Question: In Visual Studio 2012 (C++ environment), for a Win32 console application, I need to include a new header file to my project. I tried copying the files in the project's location but that is of no help. The file is 'iGraphics.h' and it is shown in the header files list but does not compile. What should be the correct approach?

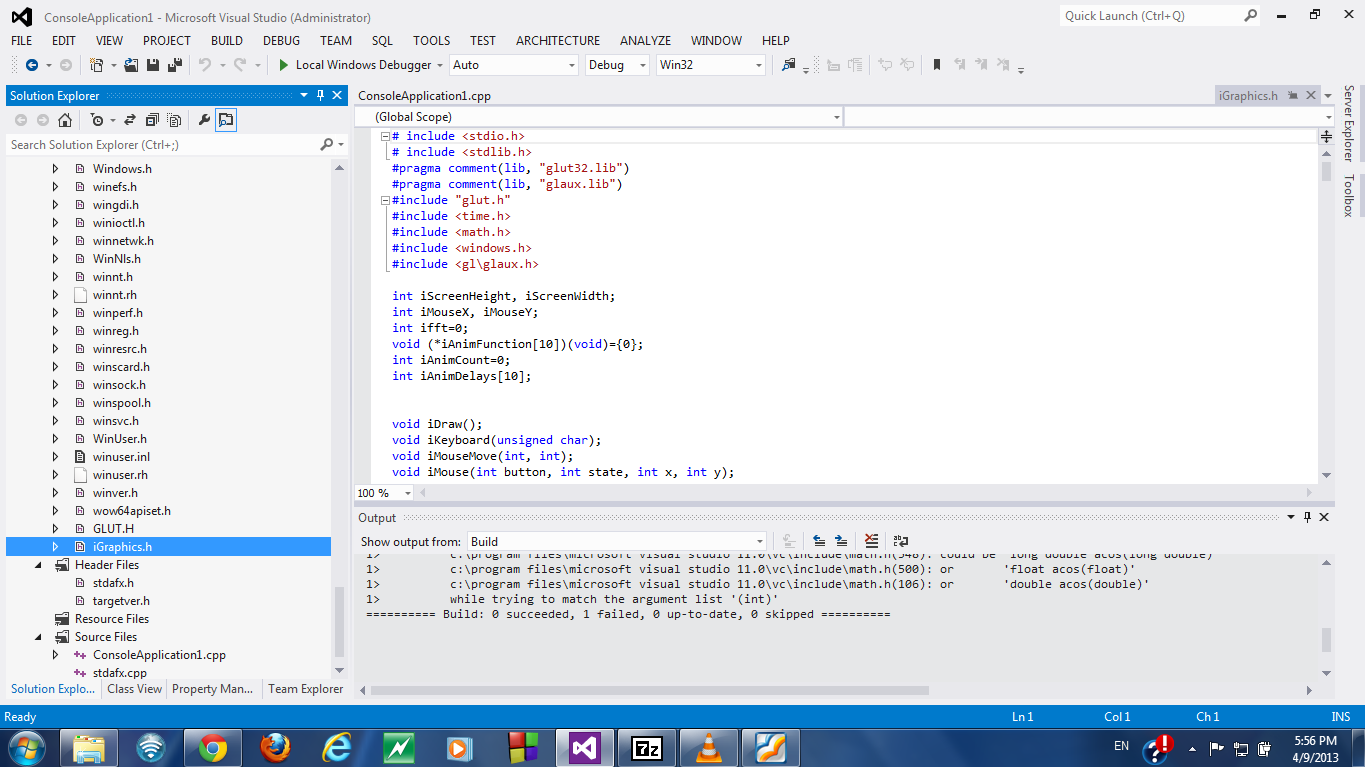
Answer: You should add the path to that header to the under in your project settings. Afterwards, just '#include "iGraphics.h"' where you need it.
Don't just move header files around, and don't add existing headers to your project for no good reason. This way, you can easily change versions by just specifying a different folder.